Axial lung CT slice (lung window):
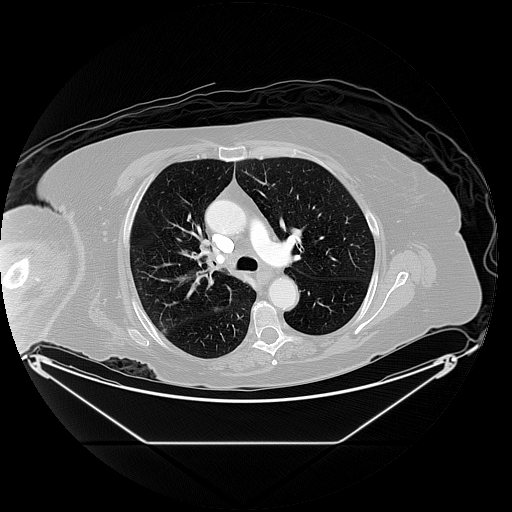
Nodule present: no